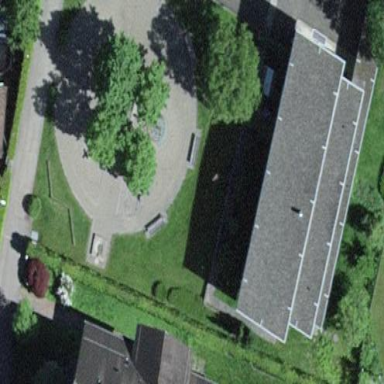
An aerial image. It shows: Playground area for leisure activities on the land.